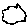
Label: cloud